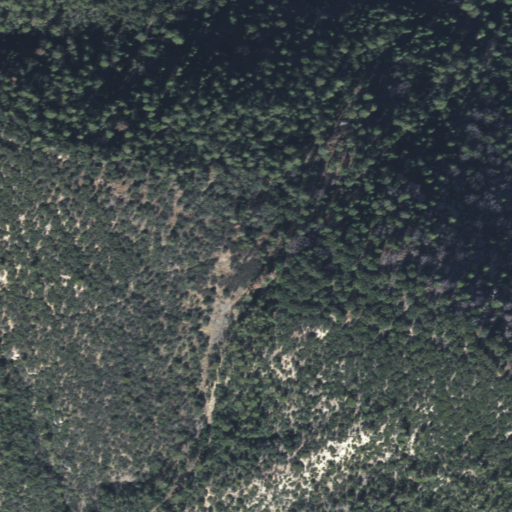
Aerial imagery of gap in Arizona named Taylor Pass containing evergreen forest and shrub